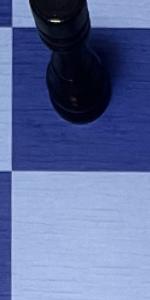
Label: Empty